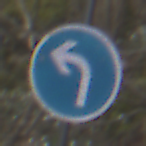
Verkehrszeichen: VorgeschriebeneFahrtrichtungLinks
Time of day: MorningAfternoon
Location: Outdoor (Nature)
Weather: PartlyCloudy
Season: NotSpecified
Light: Natural